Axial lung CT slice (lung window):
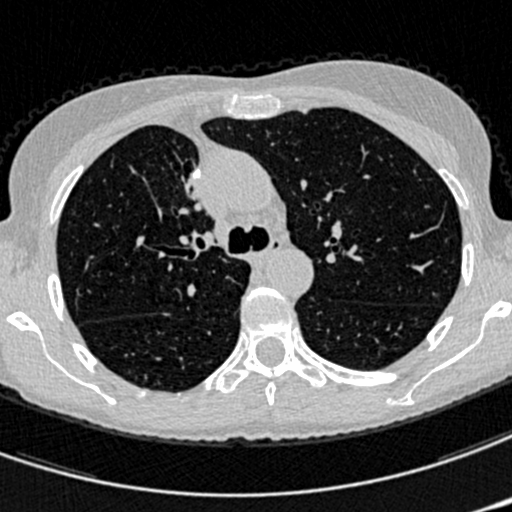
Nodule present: no